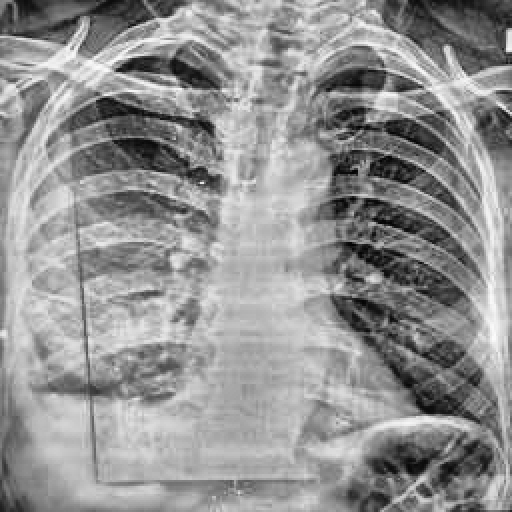
Finding: TUBERCULOSIS